Field crop: maize
Growth stage: 2
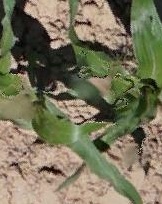
Species: maize